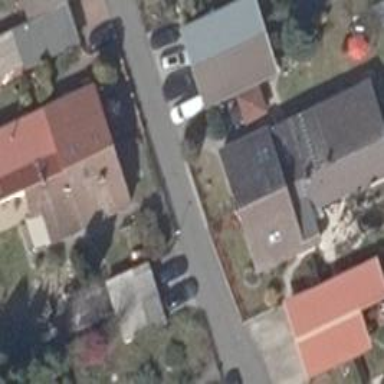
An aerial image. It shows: Residential road with asphalt surface.